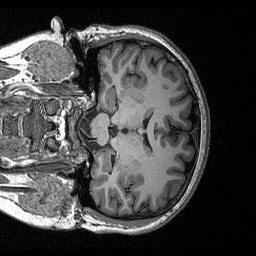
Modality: T1w
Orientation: coronal
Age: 21
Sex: female
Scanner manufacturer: siemens
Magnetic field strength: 3 T
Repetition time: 2.53 s
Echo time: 0.00309 s